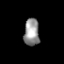
Tissue: prostate
Cell type: Myeloid cells
Senescence score: 0.7412
Nuclear area (px): 410
Mean DAPI intensity: 147.917